Question: I'm new to python and django and following the footsteps of "Django Book" I've django installed, including obtaining the following verification to import django in python:
'''
>>>Import django
>>> django.VERSION
(1, 3, 0, 'final', 0)
'''
I also use startproject command to create a folder with the files
__ init__.py, manage.py, settings.py and urls.py.
I also installed the executable pysqlite-2.6.0.win32-py2.6.
However, when trying to check the "Django development server" ("runserver")
following the steps in Chapter 2 of Django Book (<URL>, instead of finding the following message:
'''
Validating models ...
0 errors found.
Django version 1.0, using settings 'mysite.settings'
Development server is running at http://127.0.0.1:8000/
Quit the server with CONTROL-C.
'''
I find this error:

There is also error when verifying the address <URL>
("This page can not be displayed ..." instead of "It worked"). The
Funny thing is that I've done it all before (it's the second time
I did the installation) and it had worked.
How do I procede to know what's wrong and move foward? Should I uninstall all Python 2.6 instalation and reinstall everything again? (already
I tried repairing and it did not work)
Thank you in advance for any help!
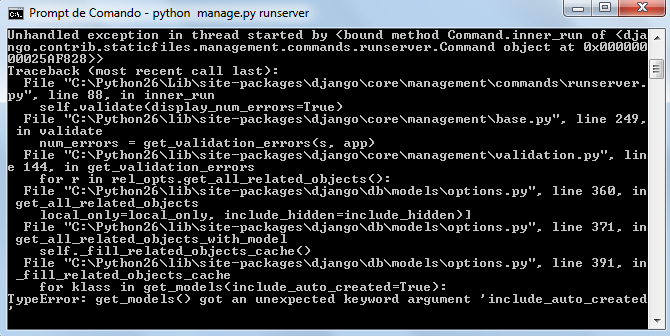
Answer: is it you installed a newer version of django then install an older version? you should uninstall them all completely then try installing again.